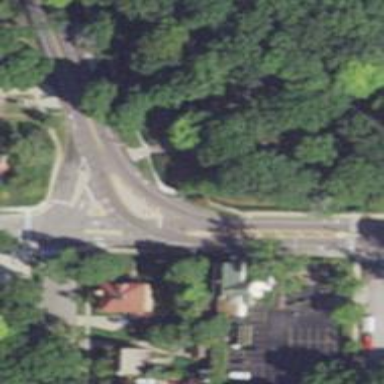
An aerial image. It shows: Stop road.